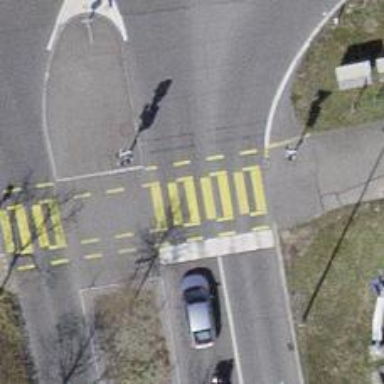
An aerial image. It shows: Road crossing with traffic signals.